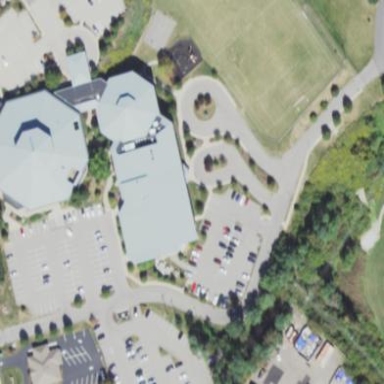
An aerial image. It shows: School building.